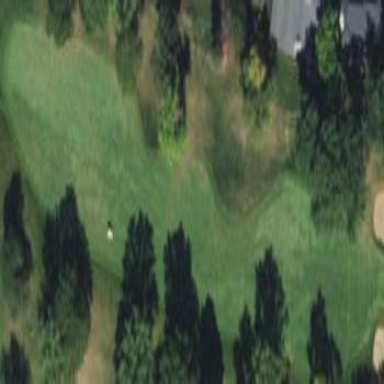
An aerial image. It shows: Well-maintained mown grass area used for golf. The golf fairway is part of recreation ground designated for leisure activities.